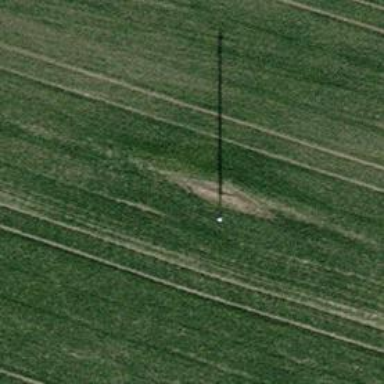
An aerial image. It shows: Minor power line.